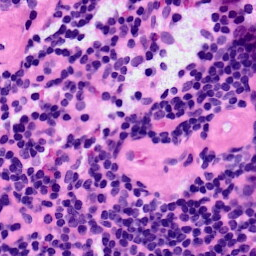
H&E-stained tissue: LymphNode